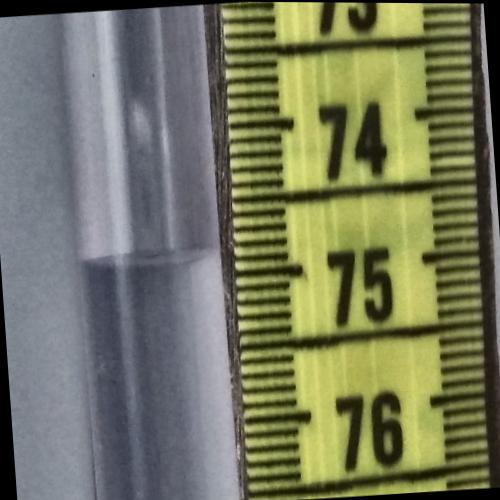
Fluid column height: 74.9 cm